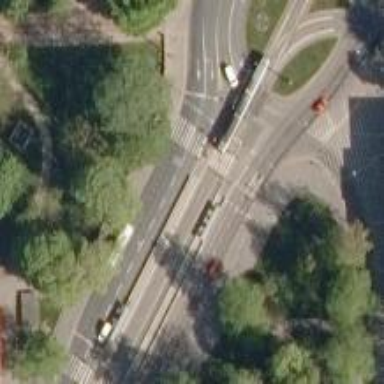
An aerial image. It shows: Tram railway line with electrified contact line.